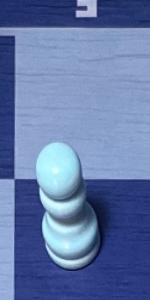
Label: Pawn_White